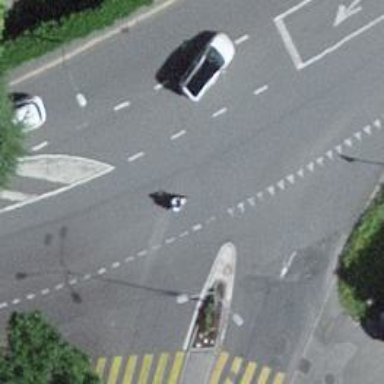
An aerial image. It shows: Road with "give way" sign.